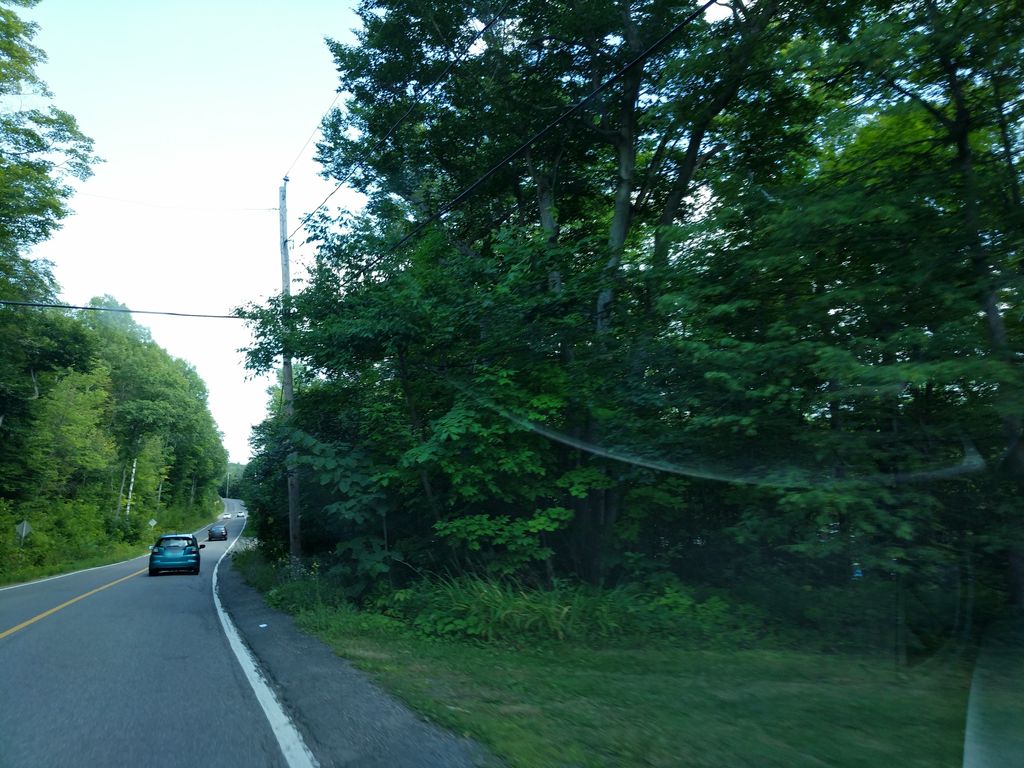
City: ottawa-gatineau